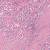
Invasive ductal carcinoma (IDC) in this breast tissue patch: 1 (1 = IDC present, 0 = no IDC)